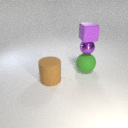
large brown rubber cylinder in front of large green rubber sphere